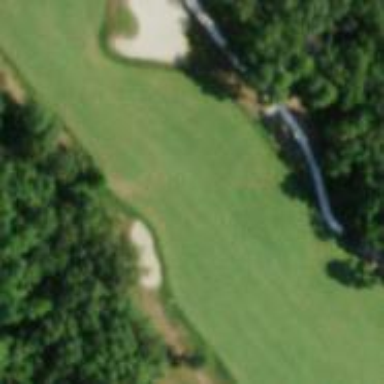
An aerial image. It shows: View of golf hole.